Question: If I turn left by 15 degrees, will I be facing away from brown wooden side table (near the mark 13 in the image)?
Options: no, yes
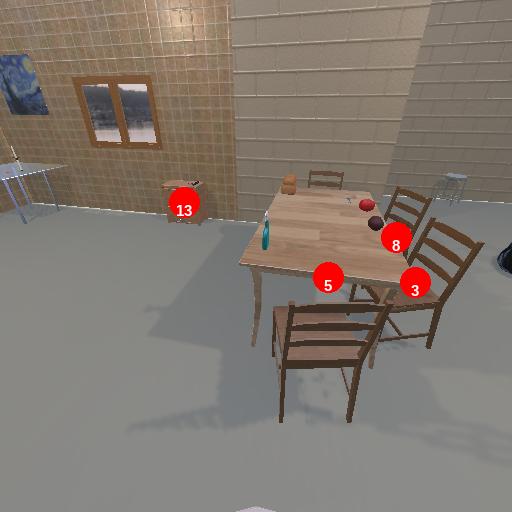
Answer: no